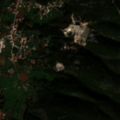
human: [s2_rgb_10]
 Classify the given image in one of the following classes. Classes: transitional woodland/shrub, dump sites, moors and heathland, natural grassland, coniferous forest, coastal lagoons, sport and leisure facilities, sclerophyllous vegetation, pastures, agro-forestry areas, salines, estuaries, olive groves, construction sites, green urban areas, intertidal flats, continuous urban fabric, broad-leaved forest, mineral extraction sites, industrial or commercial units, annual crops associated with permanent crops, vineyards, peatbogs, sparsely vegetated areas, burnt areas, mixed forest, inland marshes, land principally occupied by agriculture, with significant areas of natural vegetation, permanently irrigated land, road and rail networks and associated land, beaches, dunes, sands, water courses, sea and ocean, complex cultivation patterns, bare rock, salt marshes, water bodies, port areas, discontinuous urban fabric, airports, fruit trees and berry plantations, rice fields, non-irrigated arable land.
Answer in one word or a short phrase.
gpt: mineral extraction sites, complex cultivation patterns, land principally occupied by agriculture, with significant areas of natural vegetation, broad-leaved forest, sclerophyllous vegetation